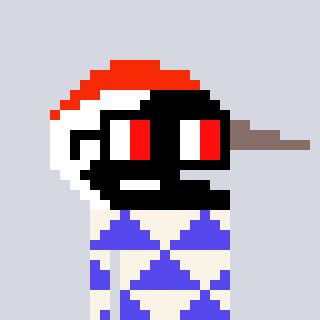
a pixel art character with square glasses with black frames and red eyes, a crane-shaped head and a computerblue-colored body on a cool background